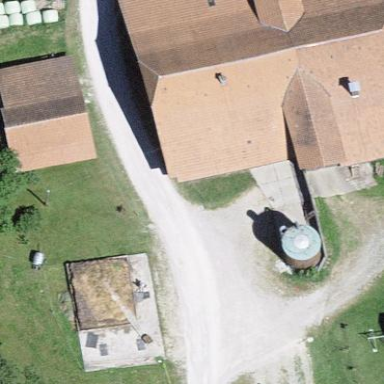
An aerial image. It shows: Farm building.